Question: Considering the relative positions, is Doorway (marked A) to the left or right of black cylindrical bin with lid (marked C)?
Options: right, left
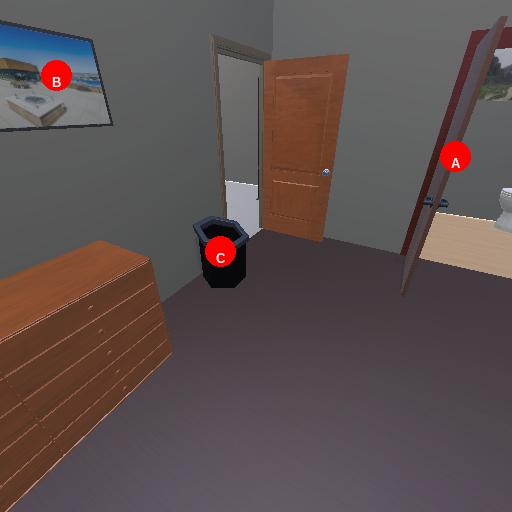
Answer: right